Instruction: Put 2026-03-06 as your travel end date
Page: home
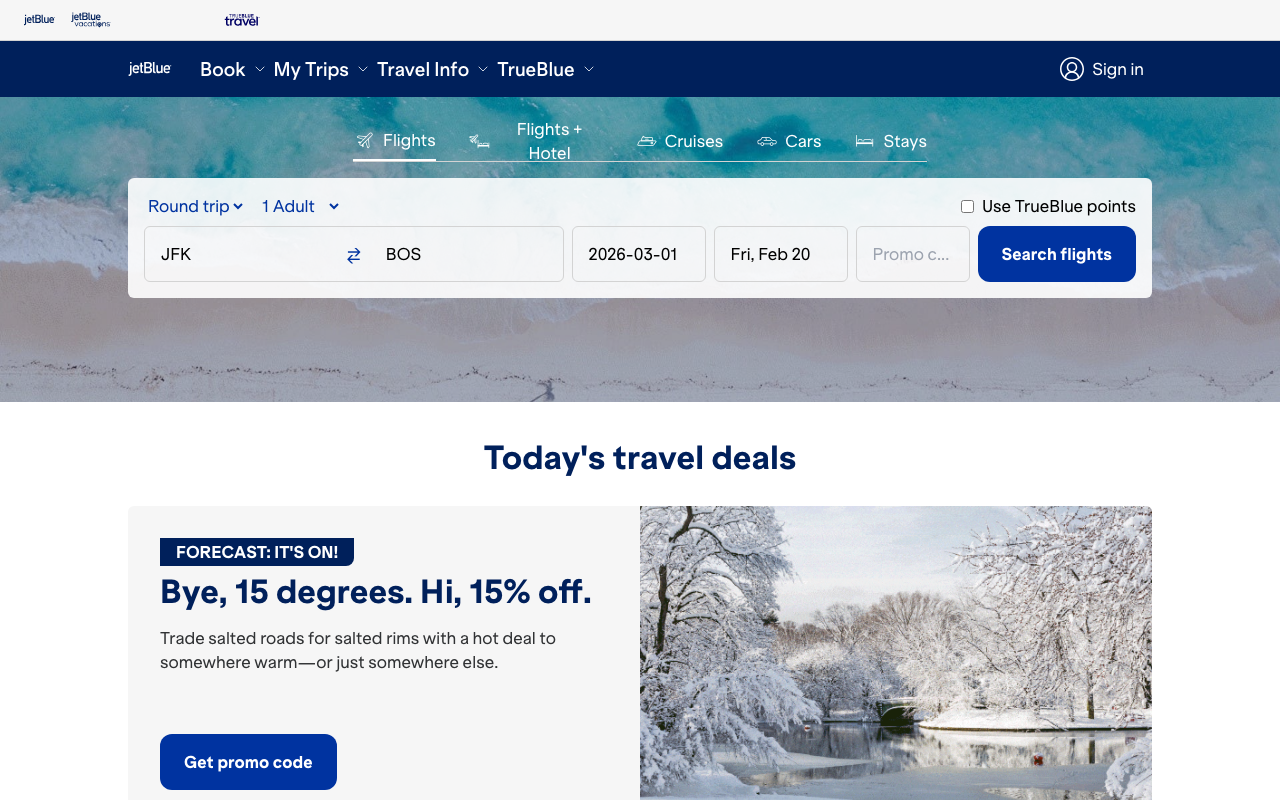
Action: type